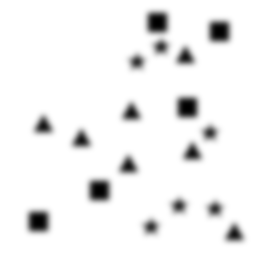
Squares: 5
Triangles: 7
Stars: 6
Total shapes: 18